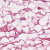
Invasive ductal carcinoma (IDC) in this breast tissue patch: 0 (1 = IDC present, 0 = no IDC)